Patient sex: M
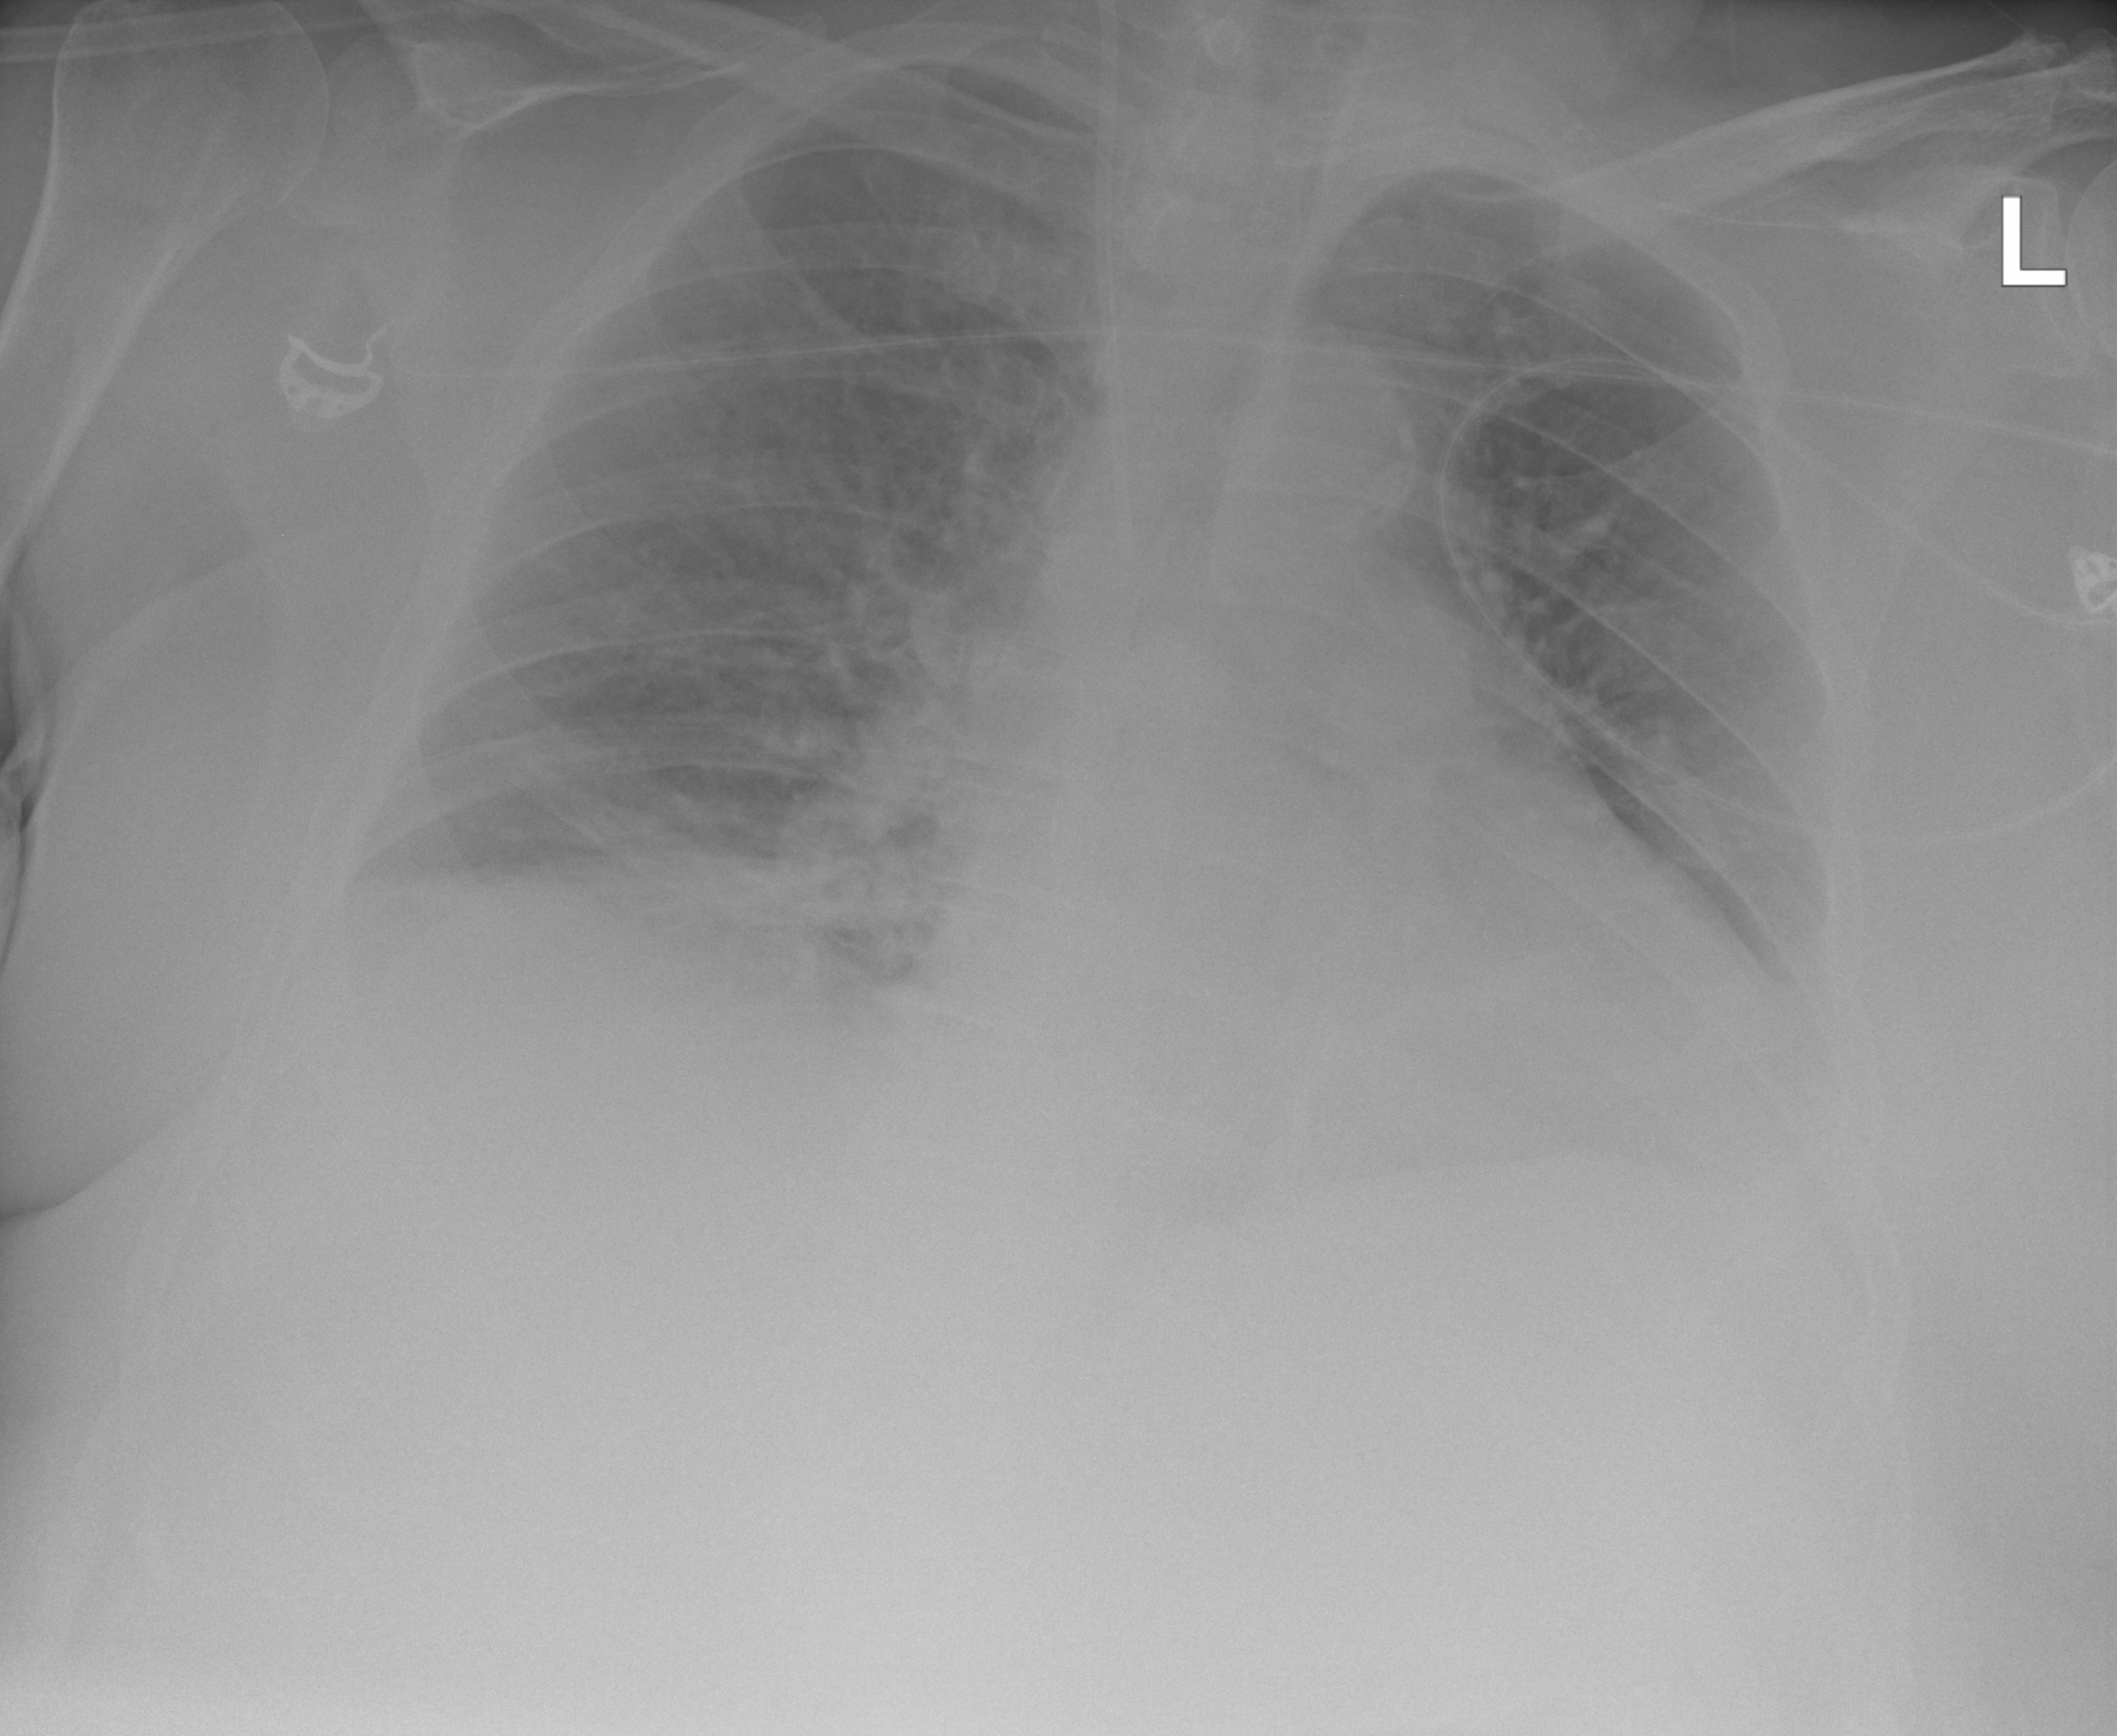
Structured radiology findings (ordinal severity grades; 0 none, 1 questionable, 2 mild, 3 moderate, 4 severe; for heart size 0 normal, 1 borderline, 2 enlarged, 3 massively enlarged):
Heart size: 2
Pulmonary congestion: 2
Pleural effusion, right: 1
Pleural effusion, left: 2
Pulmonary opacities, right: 2
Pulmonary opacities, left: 0
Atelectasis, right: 2
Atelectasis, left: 2